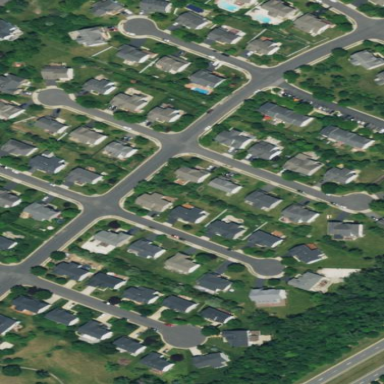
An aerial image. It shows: Residential neighborhood with grassy surroundings.